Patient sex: F
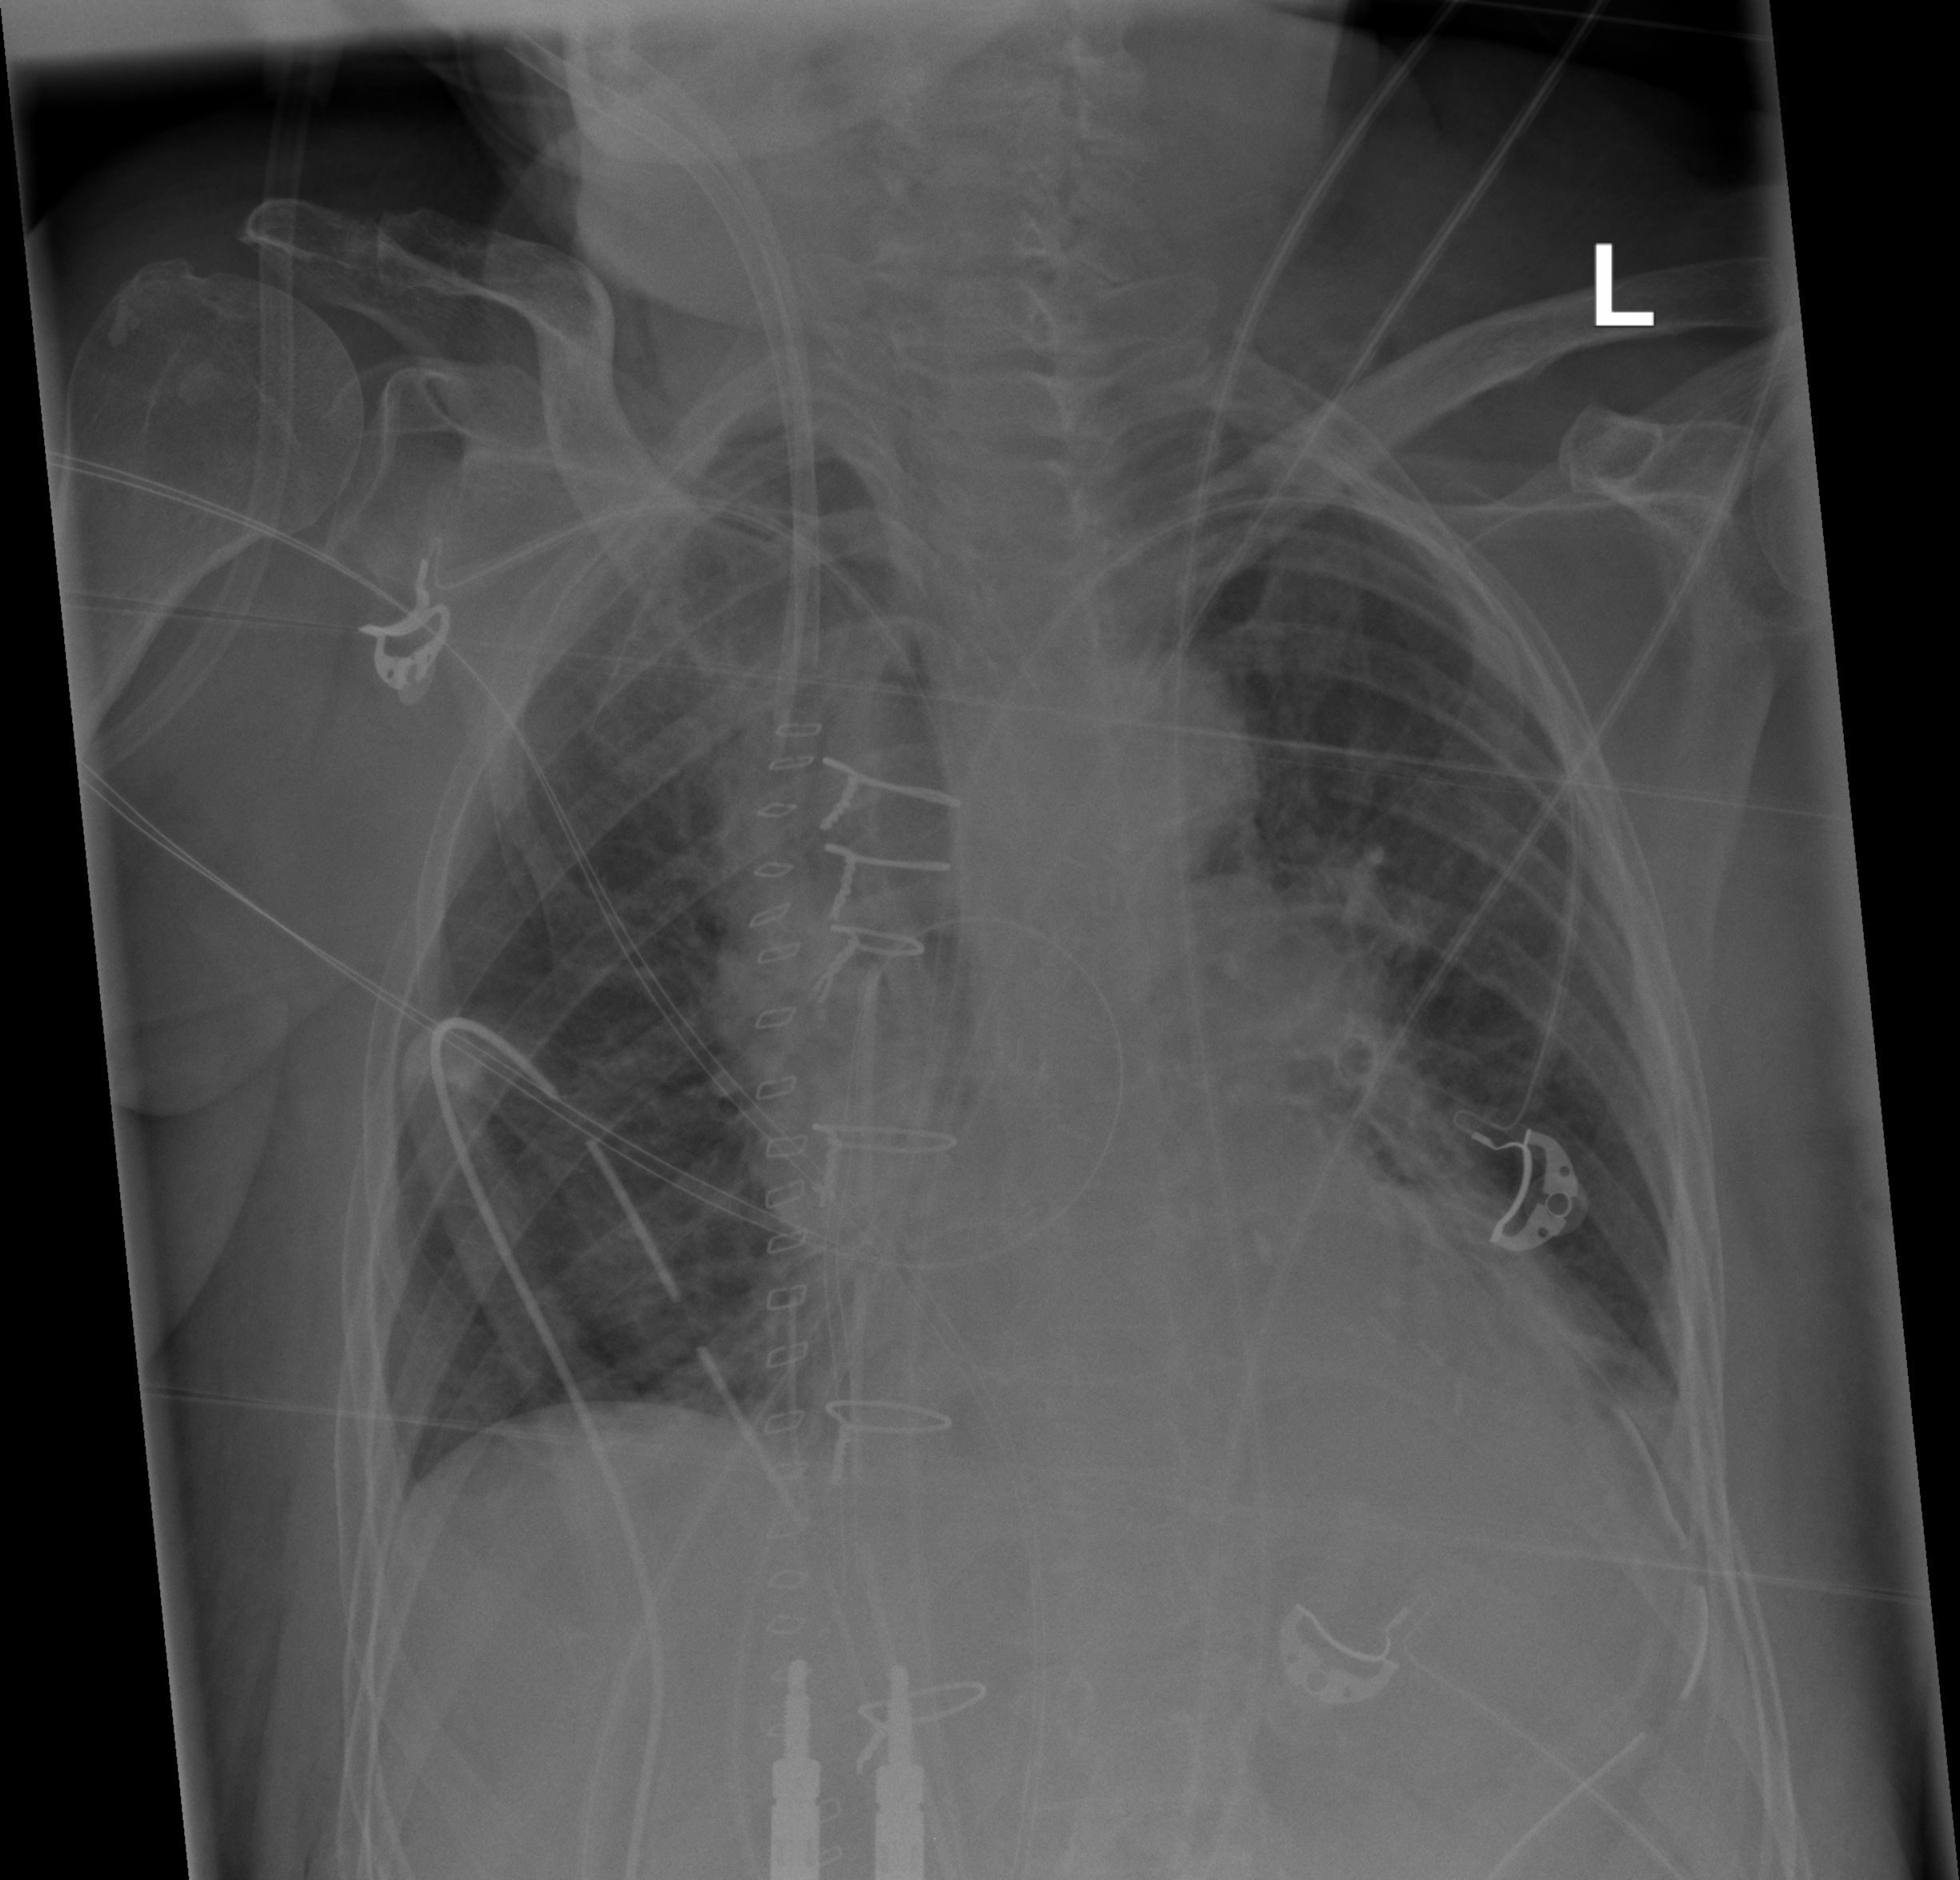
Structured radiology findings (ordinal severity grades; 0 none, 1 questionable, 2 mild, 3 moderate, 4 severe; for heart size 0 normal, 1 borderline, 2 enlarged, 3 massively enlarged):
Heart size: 1
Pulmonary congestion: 1
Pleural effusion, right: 0
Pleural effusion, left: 2
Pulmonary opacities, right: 0
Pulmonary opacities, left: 0
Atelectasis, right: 2
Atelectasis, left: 2